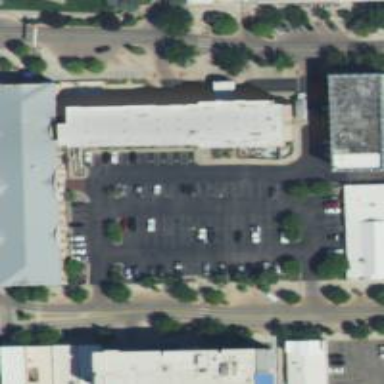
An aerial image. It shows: Parking space is available.